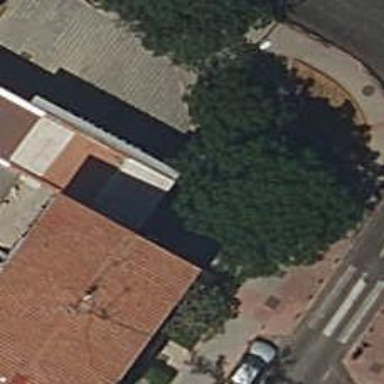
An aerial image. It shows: Sidewalk.